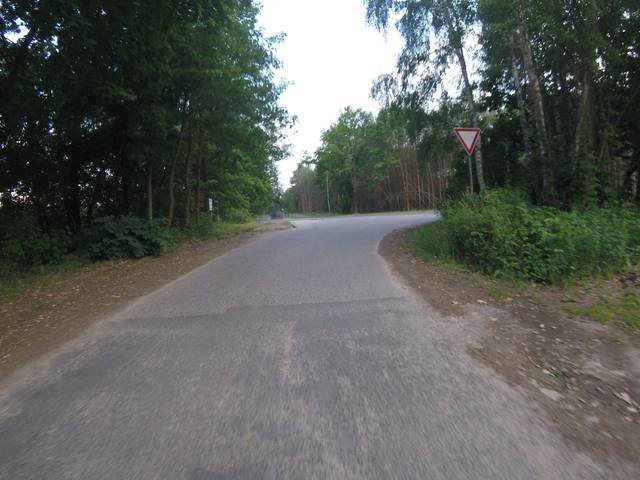
Region: Germany
Coordinates: 52.262, 13.636